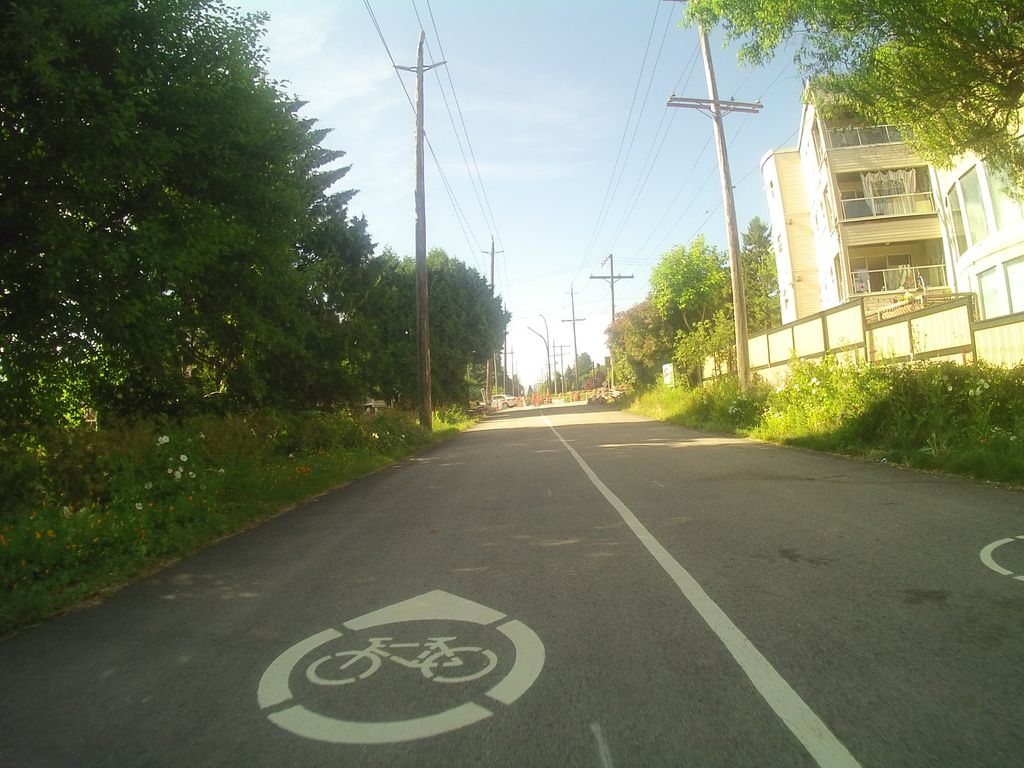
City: vancouver